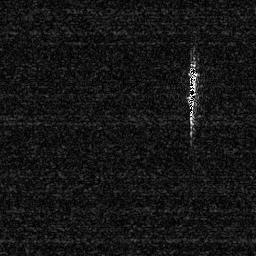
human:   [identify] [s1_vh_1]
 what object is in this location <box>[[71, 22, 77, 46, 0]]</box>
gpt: <ref>1 medium ship at the right</ref>